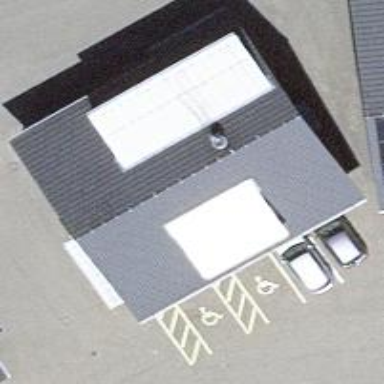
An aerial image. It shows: Restaurant.